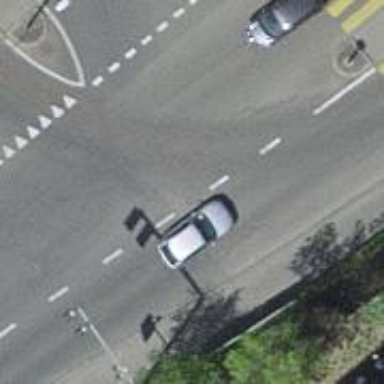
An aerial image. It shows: Road with traffic signals.